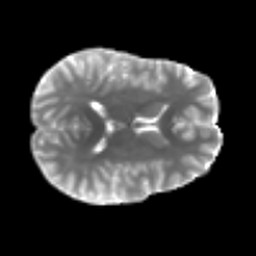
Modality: T2w
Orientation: axial
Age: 24
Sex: female
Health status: ill
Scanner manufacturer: siemens
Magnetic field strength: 3 T
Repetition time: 6.5 s
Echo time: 0.062 s